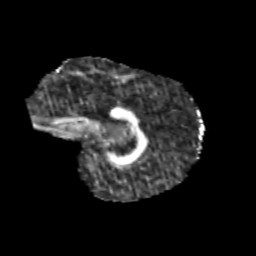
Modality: FA
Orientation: sagittal
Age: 12
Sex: female
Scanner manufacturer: siemens
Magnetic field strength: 3 T
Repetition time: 3.8 s
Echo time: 0.07 s